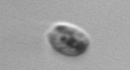
Label: Amoeba